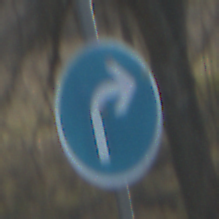
Verkehrszeichen: VorgeschriebeneFahrtrichtungRechts
Umgebung: Outdoor, Nature
Tageszeit: MorningAfternoon
Wetter: Clear
Licht: Natural
Jahreszeit: NotSpecified
Kontrast: HighContrast